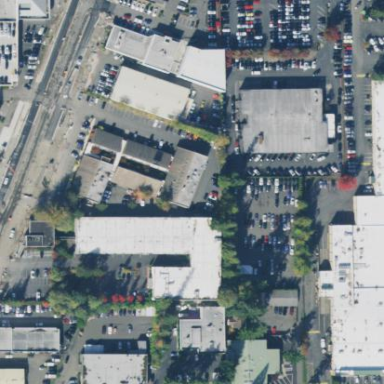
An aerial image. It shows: Retail area.